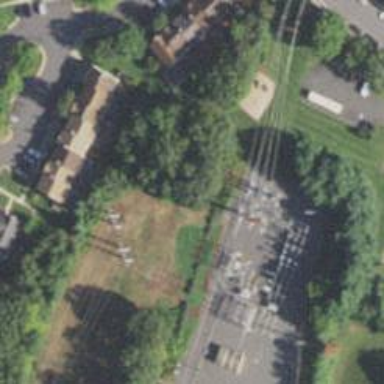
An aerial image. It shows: There is distribution substation enclosed by fence.